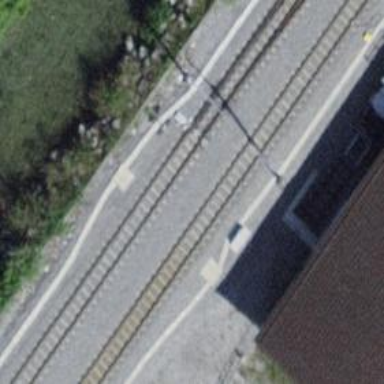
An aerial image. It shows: Railway switch.